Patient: sex F, age 54
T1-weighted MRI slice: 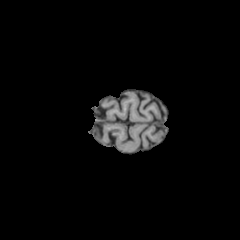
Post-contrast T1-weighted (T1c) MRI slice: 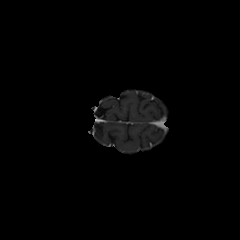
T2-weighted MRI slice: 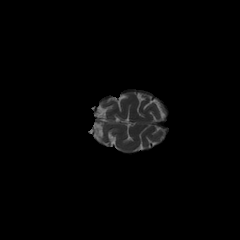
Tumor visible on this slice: no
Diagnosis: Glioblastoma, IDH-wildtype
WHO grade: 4